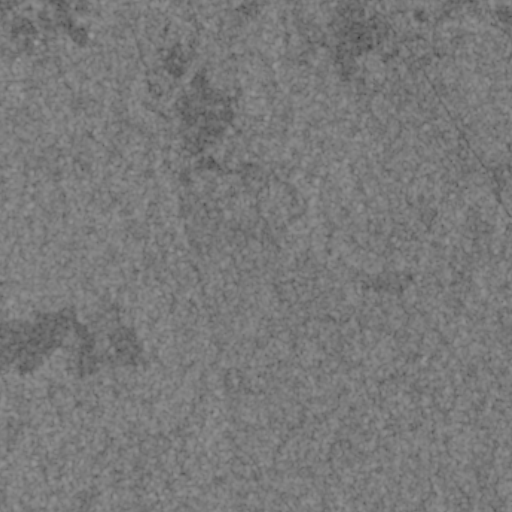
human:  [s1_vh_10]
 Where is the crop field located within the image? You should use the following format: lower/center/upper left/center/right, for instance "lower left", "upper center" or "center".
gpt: The crop field is located in the upper left of the image.
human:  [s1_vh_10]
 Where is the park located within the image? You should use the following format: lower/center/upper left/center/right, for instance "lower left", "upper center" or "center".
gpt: The park is located in the upper right of the image.
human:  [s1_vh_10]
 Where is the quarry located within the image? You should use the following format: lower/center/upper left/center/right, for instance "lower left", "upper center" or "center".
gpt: The quarry is located in the lower left of the image.
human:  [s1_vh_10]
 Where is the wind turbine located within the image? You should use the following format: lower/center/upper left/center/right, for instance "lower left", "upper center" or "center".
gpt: The wind turbine is located in the lower left of the image.
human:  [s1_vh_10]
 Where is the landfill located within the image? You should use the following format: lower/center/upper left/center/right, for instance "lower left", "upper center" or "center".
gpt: There is no landfill in the image.

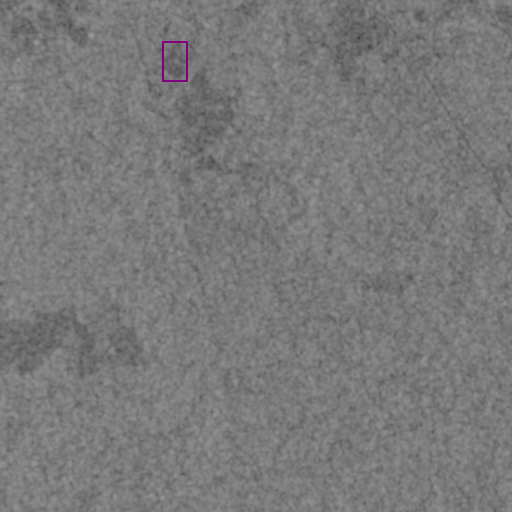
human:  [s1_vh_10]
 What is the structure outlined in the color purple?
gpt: The structure outlined in purple is a crop field.
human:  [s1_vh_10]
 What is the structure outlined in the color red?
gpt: There is no red outline.